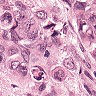
Metastatic tissue present: yes